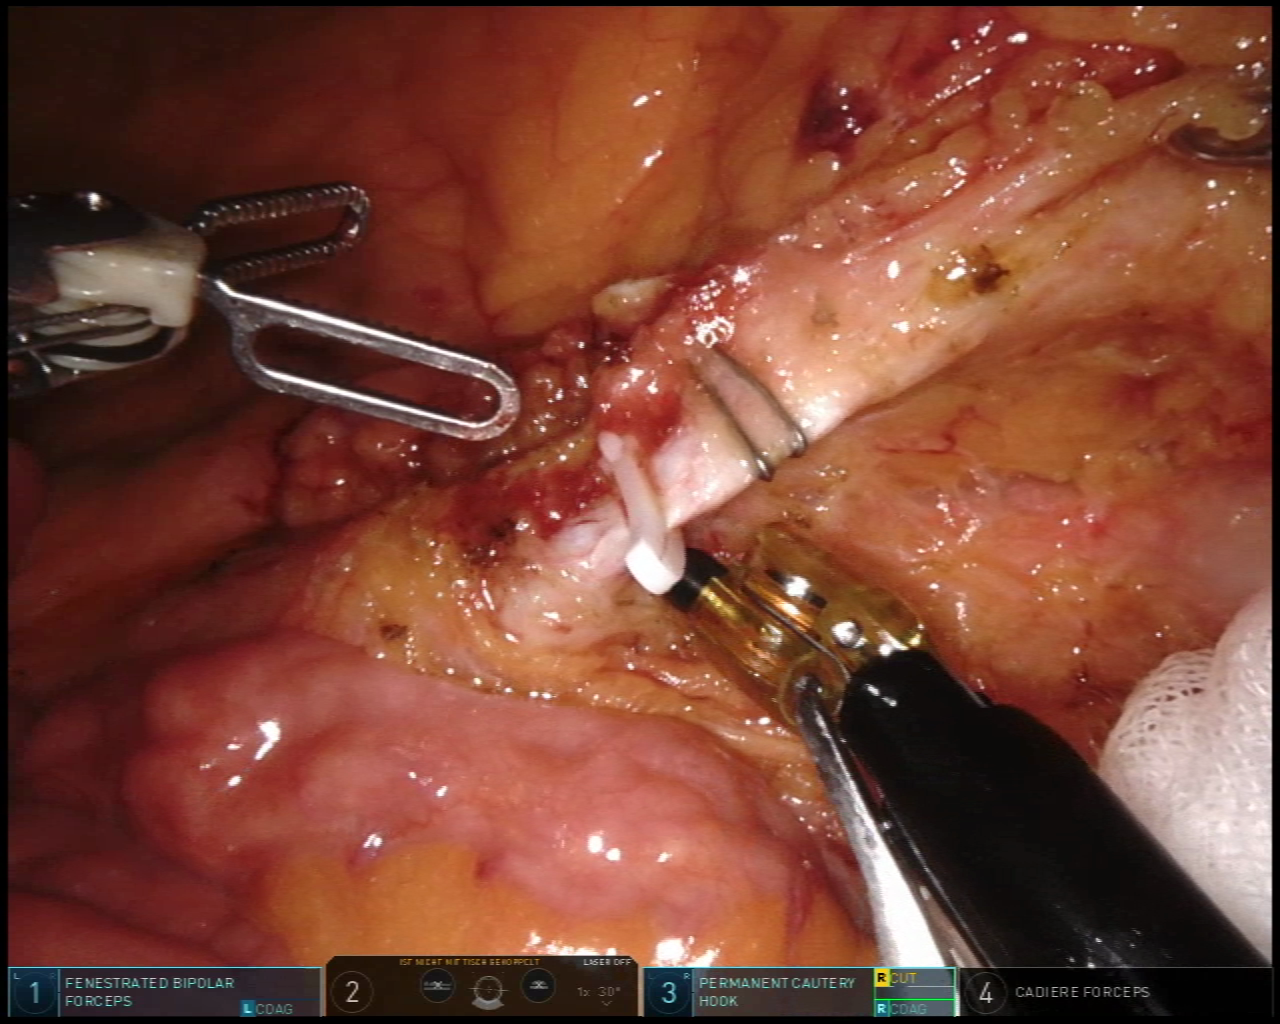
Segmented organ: inferior_mesenteric_artery
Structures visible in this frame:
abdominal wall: no
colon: no
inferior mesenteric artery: yes
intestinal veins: no
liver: no
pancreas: no
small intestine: yes
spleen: no
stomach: no
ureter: no
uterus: no
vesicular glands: no